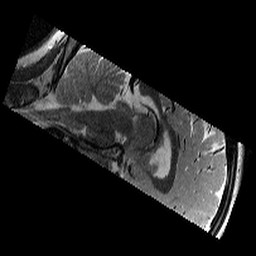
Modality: T2w
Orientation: sagittal
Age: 9
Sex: female
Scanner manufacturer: siemens
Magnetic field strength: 3 T
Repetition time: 9.23 s
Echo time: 0.067 s